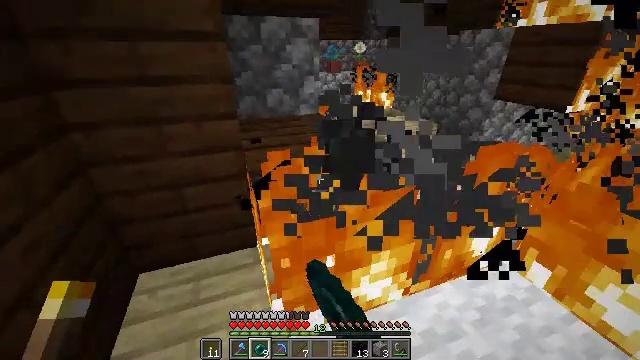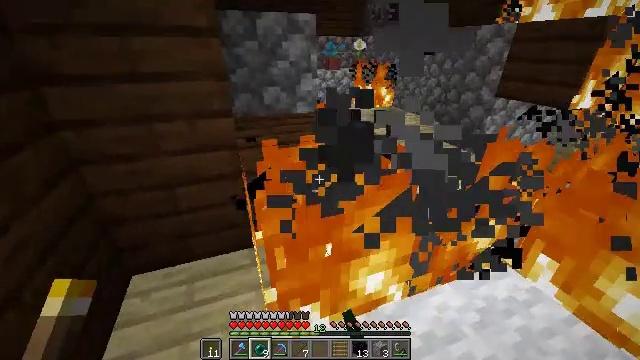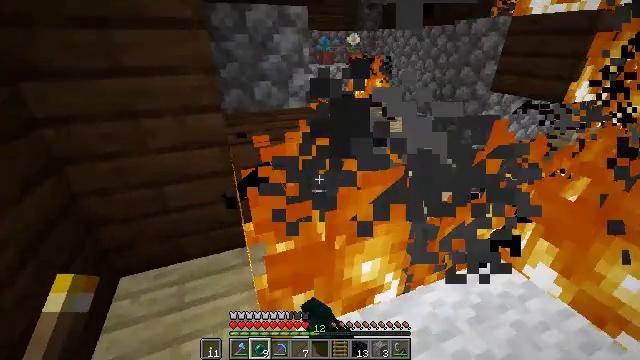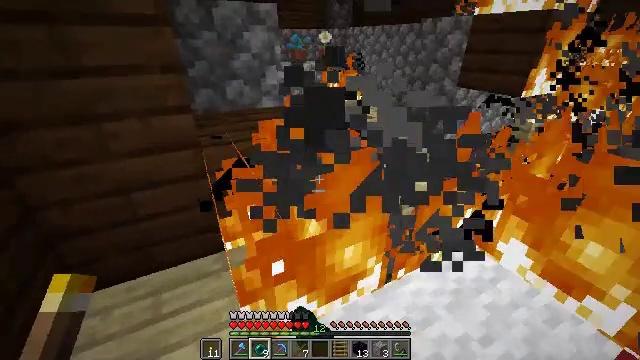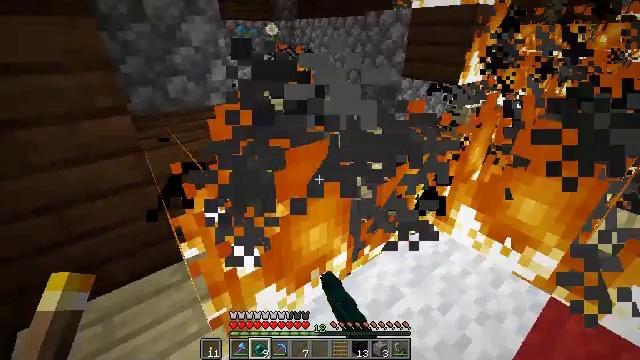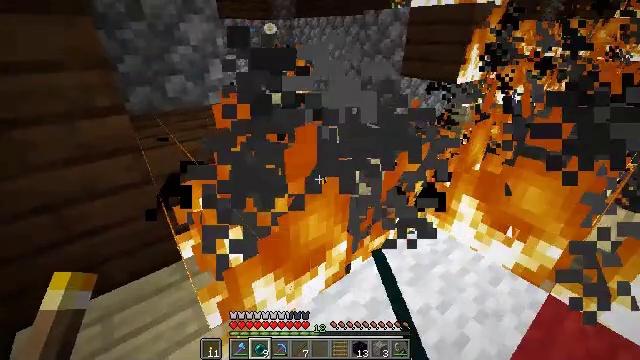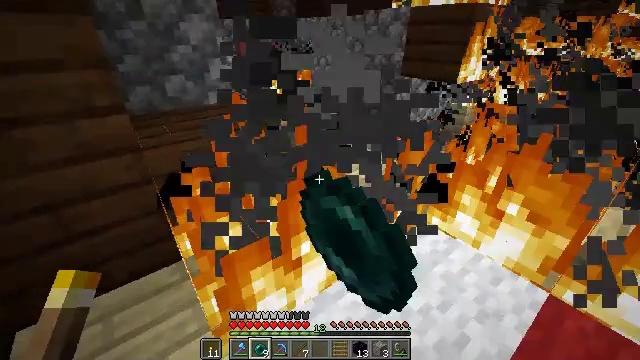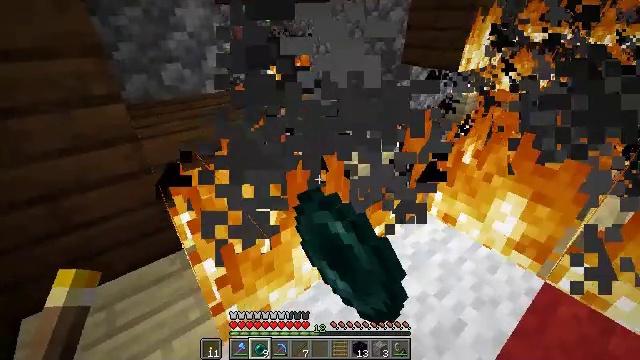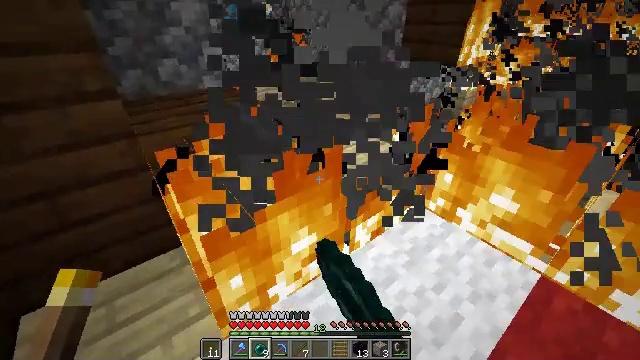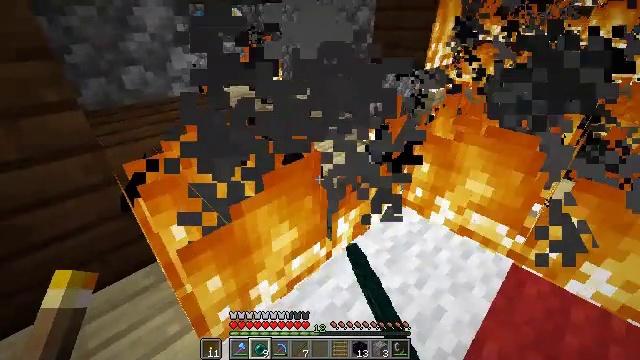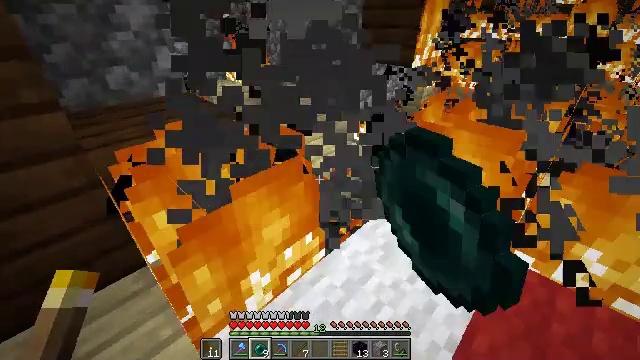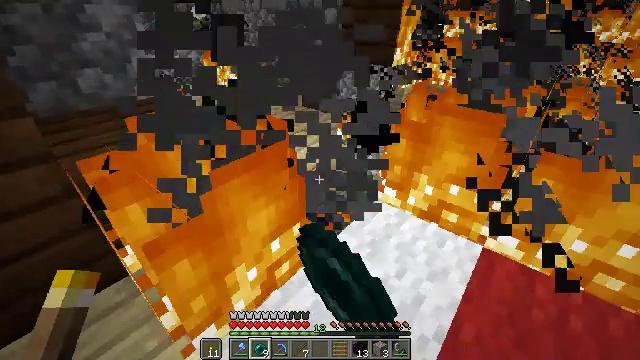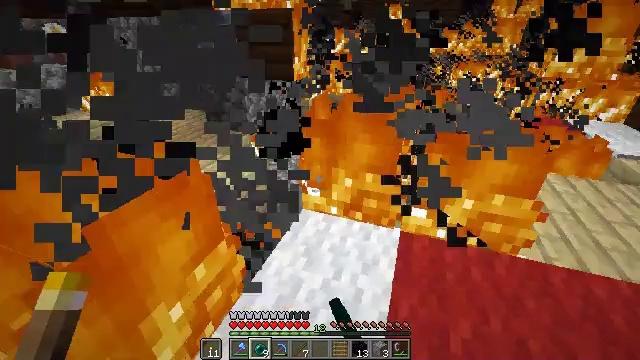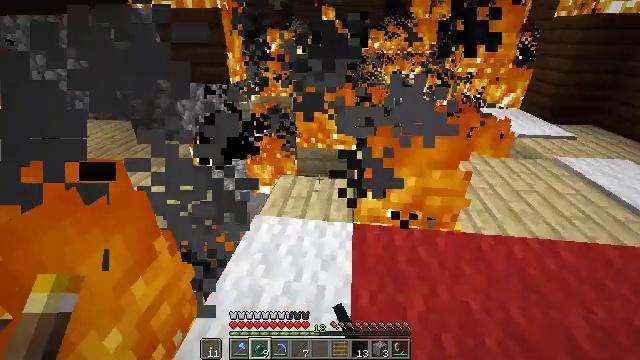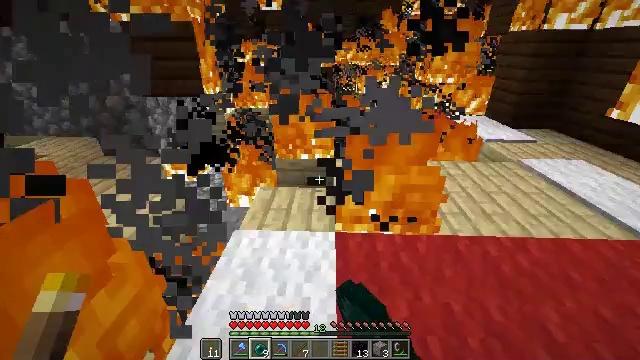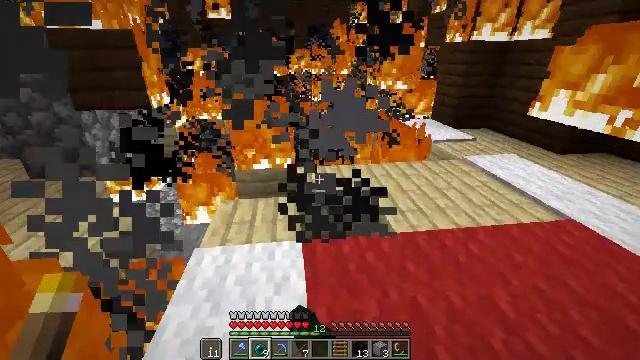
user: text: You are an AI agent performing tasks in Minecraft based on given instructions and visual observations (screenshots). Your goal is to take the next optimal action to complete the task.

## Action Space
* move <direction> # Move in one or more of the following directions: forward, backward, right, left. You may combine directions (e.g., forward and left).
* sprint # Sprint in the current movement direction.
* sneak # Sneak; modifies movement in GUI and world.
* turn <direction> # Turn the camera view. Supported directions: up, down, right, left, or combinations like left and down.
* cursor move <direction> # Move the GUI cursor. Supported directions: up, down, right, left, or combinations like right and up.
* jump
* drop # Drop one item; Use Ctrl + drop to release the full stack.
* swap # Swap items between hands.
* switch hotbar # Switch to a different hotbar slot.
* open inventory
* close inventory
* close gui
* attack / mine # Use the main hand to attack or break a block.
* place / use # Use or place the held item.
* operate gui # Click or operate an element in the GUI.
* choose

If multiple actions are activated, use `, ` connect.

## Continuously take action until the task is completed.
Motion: motion action
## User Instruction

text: Put out the fire.
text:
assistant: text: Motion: attack / mine
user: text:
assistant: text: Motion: turn right, attack / mine
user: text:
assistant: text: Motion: turn right, attack / mine
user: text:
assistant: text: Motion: turn right and down, attack / mine
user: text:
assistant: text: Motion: attack / mine
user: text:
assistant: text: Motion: attack / mine
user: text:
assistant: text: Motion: turn down, attack / mine
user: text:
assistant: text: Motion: attack / mine
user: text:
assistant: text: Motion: turn right, attack / mine
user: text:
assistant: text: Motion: turn right, attack / mine
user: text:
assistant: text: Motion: turn right, attack / mine
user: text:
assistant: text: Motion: turn right and up, attack / mine
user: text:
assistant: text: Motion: turn right, attack / mine
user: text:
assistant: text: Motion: turn right and up, attack / mine
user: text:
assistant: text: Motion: turn right and up, attack / mine
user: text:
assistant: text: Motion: move right, attack / mine
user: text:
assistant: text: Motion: move right, attack / mine
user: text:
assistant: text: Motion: move right
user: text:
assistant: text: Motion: move right, turn left, attack / mine
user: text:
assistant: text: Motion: attack / mine